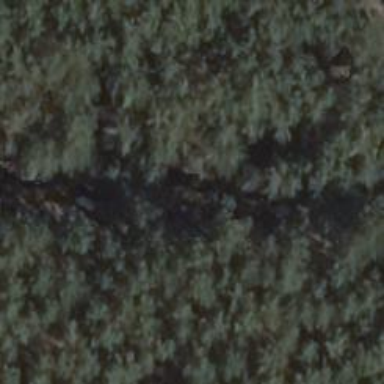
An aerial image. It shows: Grassy track road with grade 4 track type.